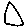
Label: triangle